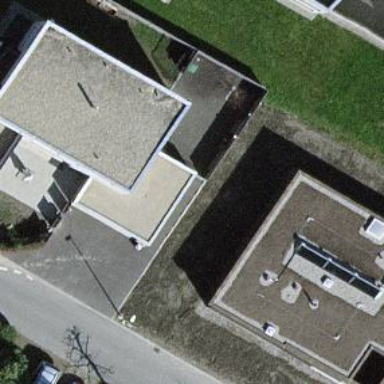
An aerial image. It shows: Garage.